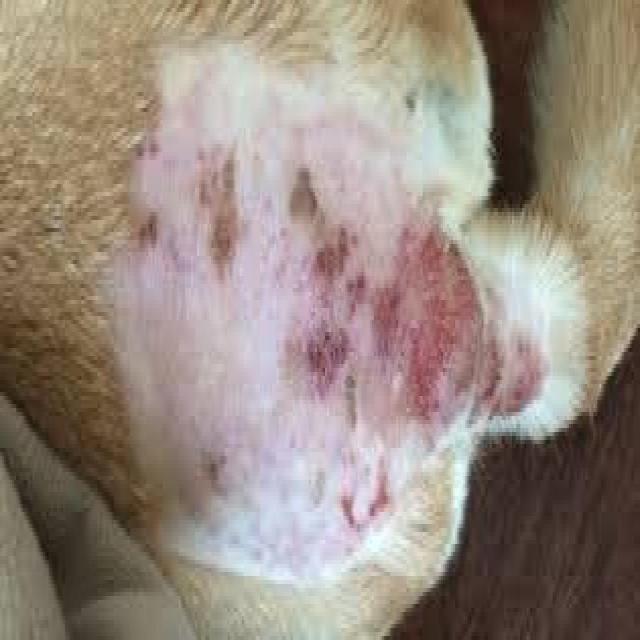
Canine dermatitis — inflammation of the skin presenting with erythema, pruritus, papules, and excoriation. May be allergic, contact, or atopic in origin.